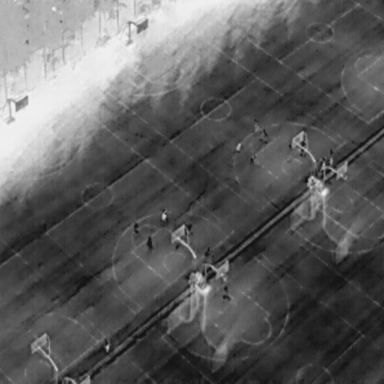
There are ten People in the infrared image.